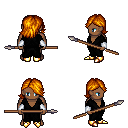
a pixel art fantasy rpg character, male body template, human, dark skin, gray robe, gold greaves, dark blonde swoop hairstyle, white cloth bracers, gold boots, spear, four views (front, back, left, right), 2x2 character sprite sheet, small pixel art, hard edges, no anti-aliasing